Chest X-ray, PA view. Patient: 58 years old, sex F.
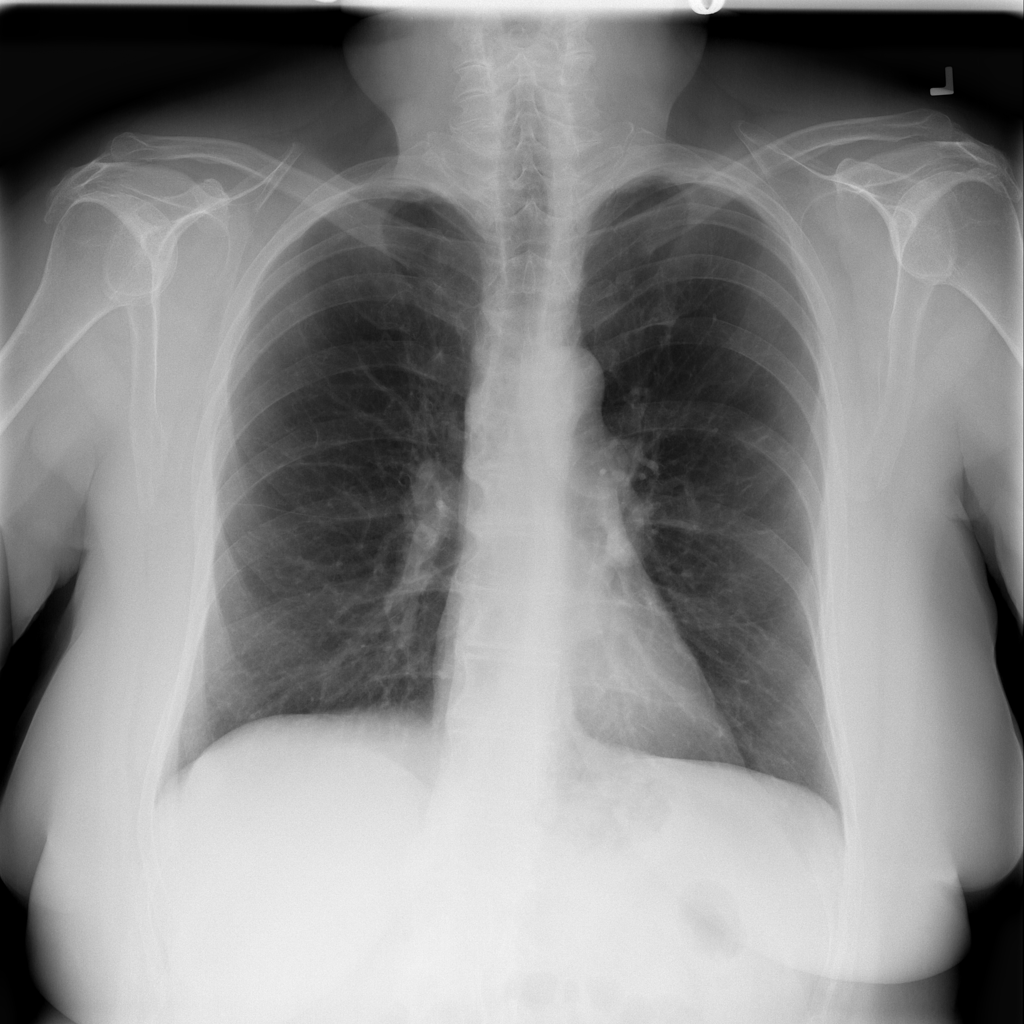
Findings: No Finding